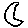
Label: moon